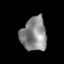
Tissue: lung
Cell type: Epithelial cells
Senescence score: 0.1978
Nuclear area (px): 845
Mean DAPI intensity: 135.662